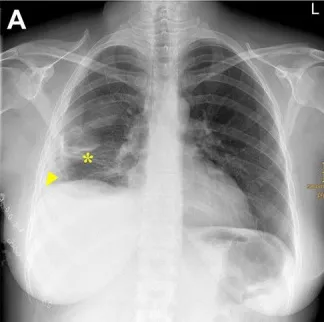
Posteroanterior.
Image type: radiology (x_ray)